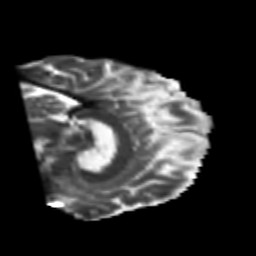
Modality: T2w
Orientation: sagittal
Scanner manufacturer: siemens
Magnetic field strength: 3 T
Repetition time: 6.8 s
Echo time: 0.093 s